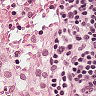
Metastatic tissue present: no